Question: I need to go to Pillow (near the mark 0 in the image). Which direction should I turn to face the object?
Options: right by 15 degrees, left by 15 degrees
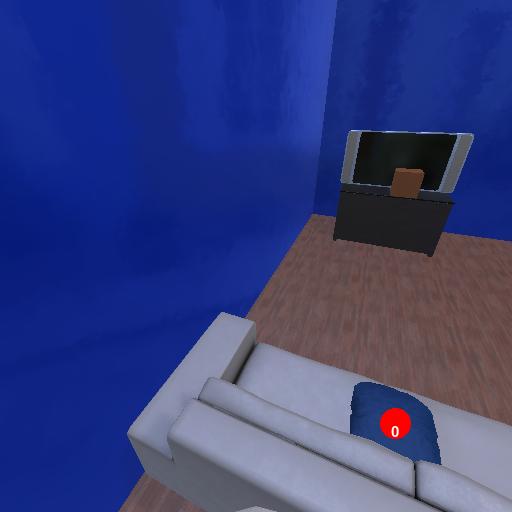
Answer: right by 15 degrees